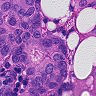
Metastatic tissue present: yes